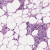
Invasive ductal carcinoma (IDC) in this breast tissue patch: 1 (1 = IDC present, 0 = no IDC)